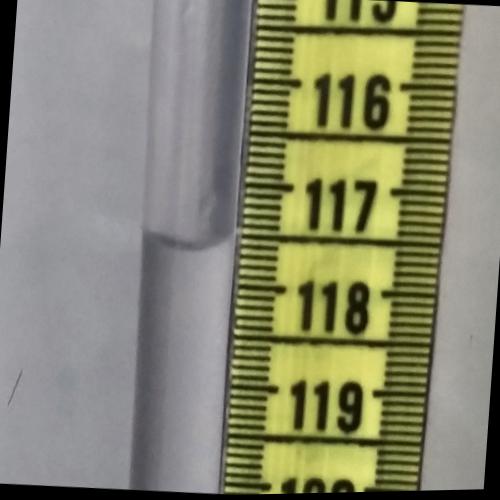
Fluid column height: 117.6 cm